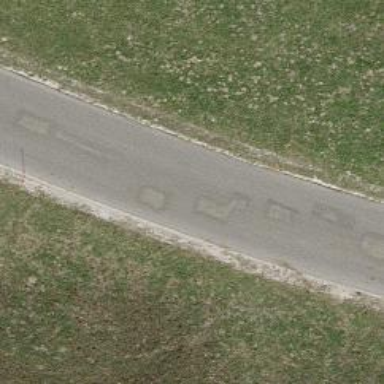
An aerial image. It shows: Unclassified road with asphalt surface.